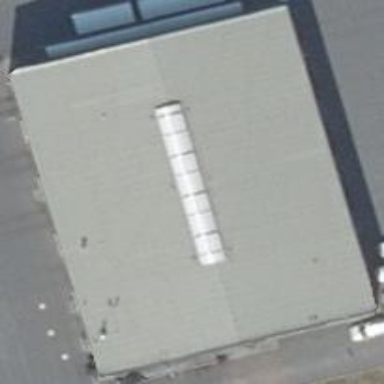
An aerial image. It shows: Gabled building with grey roof oriented along its structure.